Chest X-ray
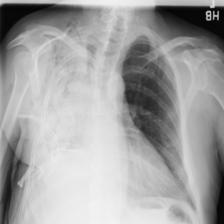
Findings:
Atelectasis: negative
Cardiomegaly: negative
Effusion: negative
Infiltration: negative
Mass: negative
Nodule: negative
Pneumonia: negative
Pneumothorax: negative
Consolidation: negative
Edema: negative
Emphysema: negative
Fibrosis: negative
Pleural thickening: negative
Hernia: negative